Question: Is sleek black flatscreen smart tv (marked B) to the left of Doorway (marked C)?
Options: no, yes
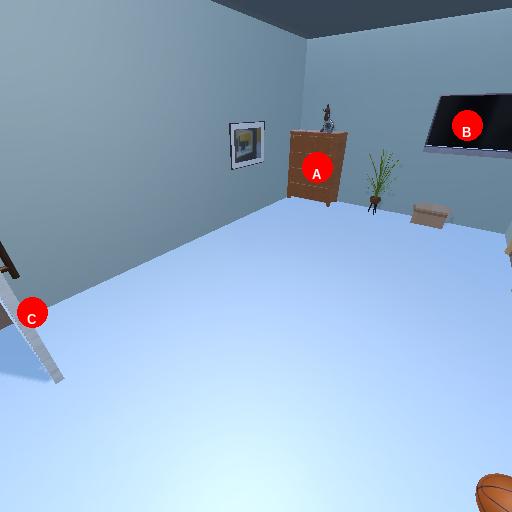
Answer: no